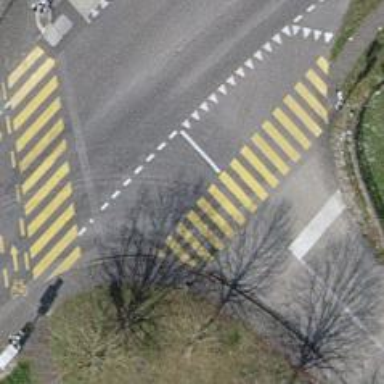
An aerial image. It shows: Marked crossing on asphalt footway.